Question: I am trying to vertically and horizontally center 'content: "+";'. Vertically I've been able to accomplish this using line-height.
However horizontally, I tried using absolute positioning and then subtract with margin. But didn't work...
This is what I have:
'''
html body div.body-container form div#composite-field button#fes-submit {
position: absolute; float: none; clear: both; top: 0; right: 5%;
width: 80px; height: 100px; margin: 0; padding: 0; font-size: 42px;
border: 0; border-radius: 0; outline: none; -webkit-appearance: none;
background-color: #2e4856; color: #eab94e;
z-index: 20;
}
html body div.body-container form div#composite-field button#fes-submit:before {
content: "+"; line-height: 100px; float: left;
font-family: "Open Sans", sans-serif; font-weight: 700; font-size: 42px; letter-spacing: normal;
}
'''

Any thoughts?
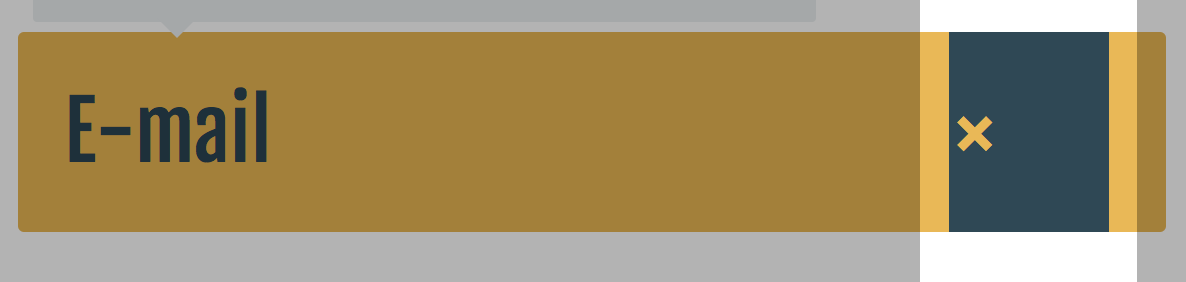
Answer: Solved it!
'''
content:"+";
line-height: 100px;
display: block;
margin: 0 auto;
'''
Vertically I am using 'line-height:;' and horizontally 'display: block;', 'margin: 0 auto;'.